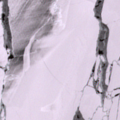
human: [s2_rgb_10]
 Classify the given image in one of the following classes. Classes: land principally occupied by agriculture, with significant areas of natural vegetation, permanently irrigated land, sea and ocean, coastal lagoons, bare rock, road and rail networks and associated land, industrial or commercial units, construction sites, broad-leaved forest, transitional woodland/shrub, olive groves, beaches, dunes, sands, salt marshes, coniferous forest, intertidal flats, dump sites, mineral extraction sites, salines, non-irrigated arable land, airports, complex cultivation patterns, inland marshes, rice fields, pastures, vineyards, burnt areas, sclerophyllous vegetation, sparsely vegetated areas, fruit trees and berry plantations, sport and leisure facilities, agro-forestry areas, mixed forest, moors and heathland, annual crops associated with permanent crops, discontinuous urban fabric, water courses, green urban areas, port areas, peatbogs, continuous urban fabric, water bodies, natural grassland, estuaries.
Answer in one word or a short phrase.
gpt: sea and ocean